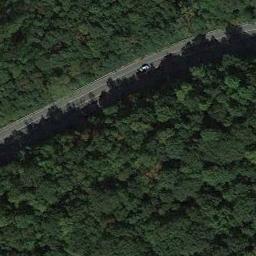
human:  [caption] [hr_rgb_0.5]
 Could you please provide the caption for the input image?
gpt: The freeway is surrounded by a large green forest with a car on the freeway .

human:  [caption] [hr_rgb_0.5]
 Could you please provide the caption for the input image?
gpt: A straight freeway goes through the forest with many dark green trees .

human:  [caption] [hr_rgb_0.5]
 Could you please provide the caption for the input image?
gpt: The freeway goes through the forest with a car .

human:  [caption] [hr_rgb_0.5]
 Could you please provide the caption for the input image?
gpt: There are many cars on the straight highway .

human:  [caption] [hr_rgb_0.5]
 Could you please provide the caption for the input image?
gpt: The freeway goes through a dense green forest .